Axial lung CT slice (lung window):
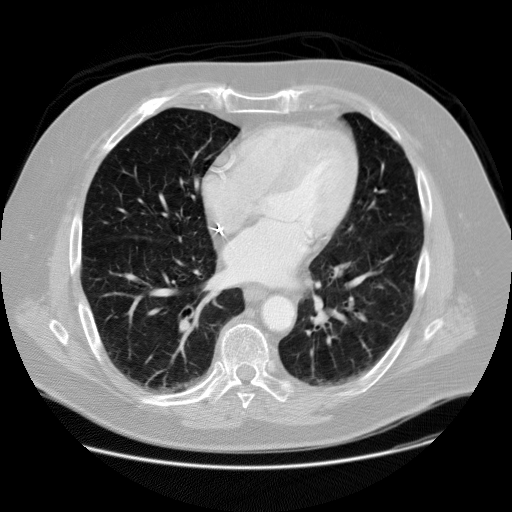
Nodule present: no